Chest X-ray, PA view. Patient: 59 years old, sex M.
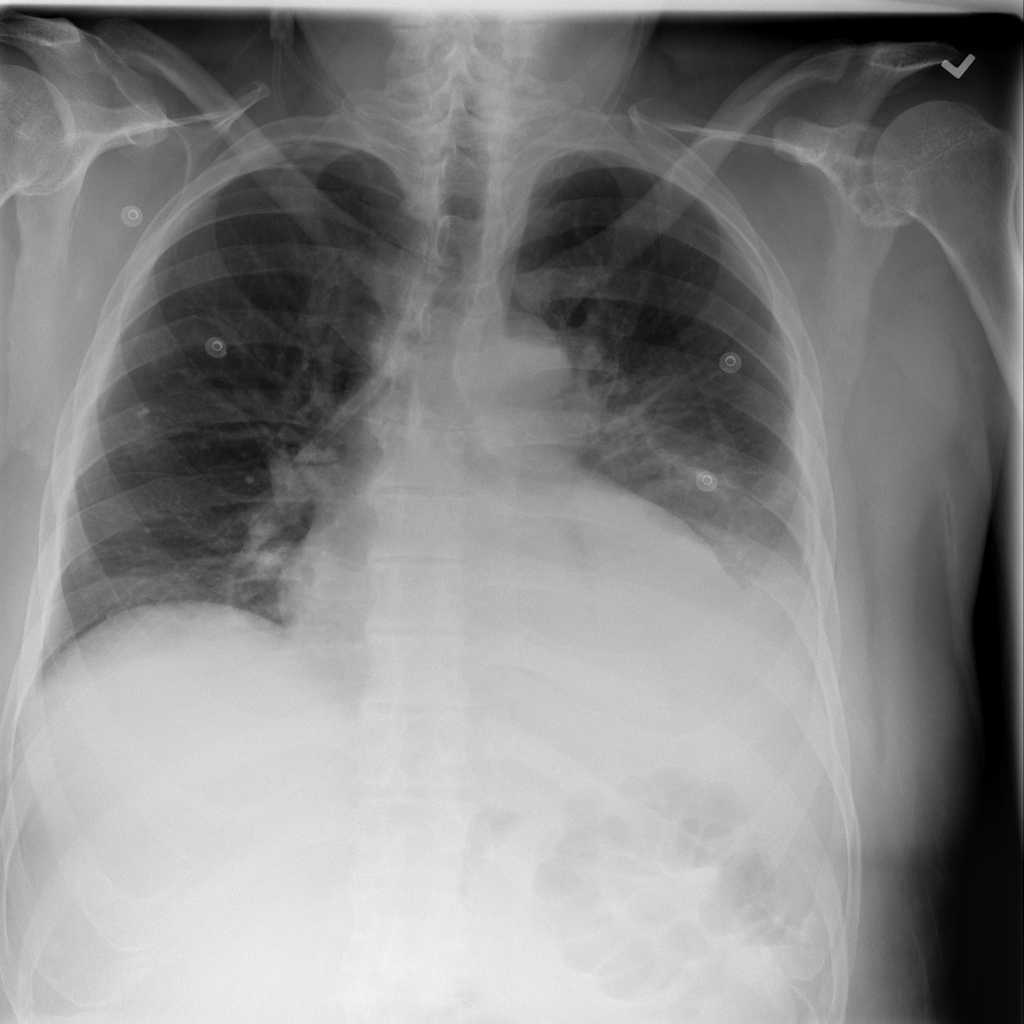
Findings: Consolidation